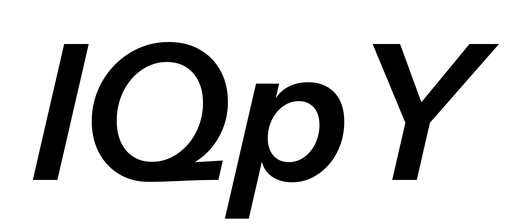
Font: InstrumentSans-Italic_SemiBold_Italic